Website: lowes
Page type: billing-address
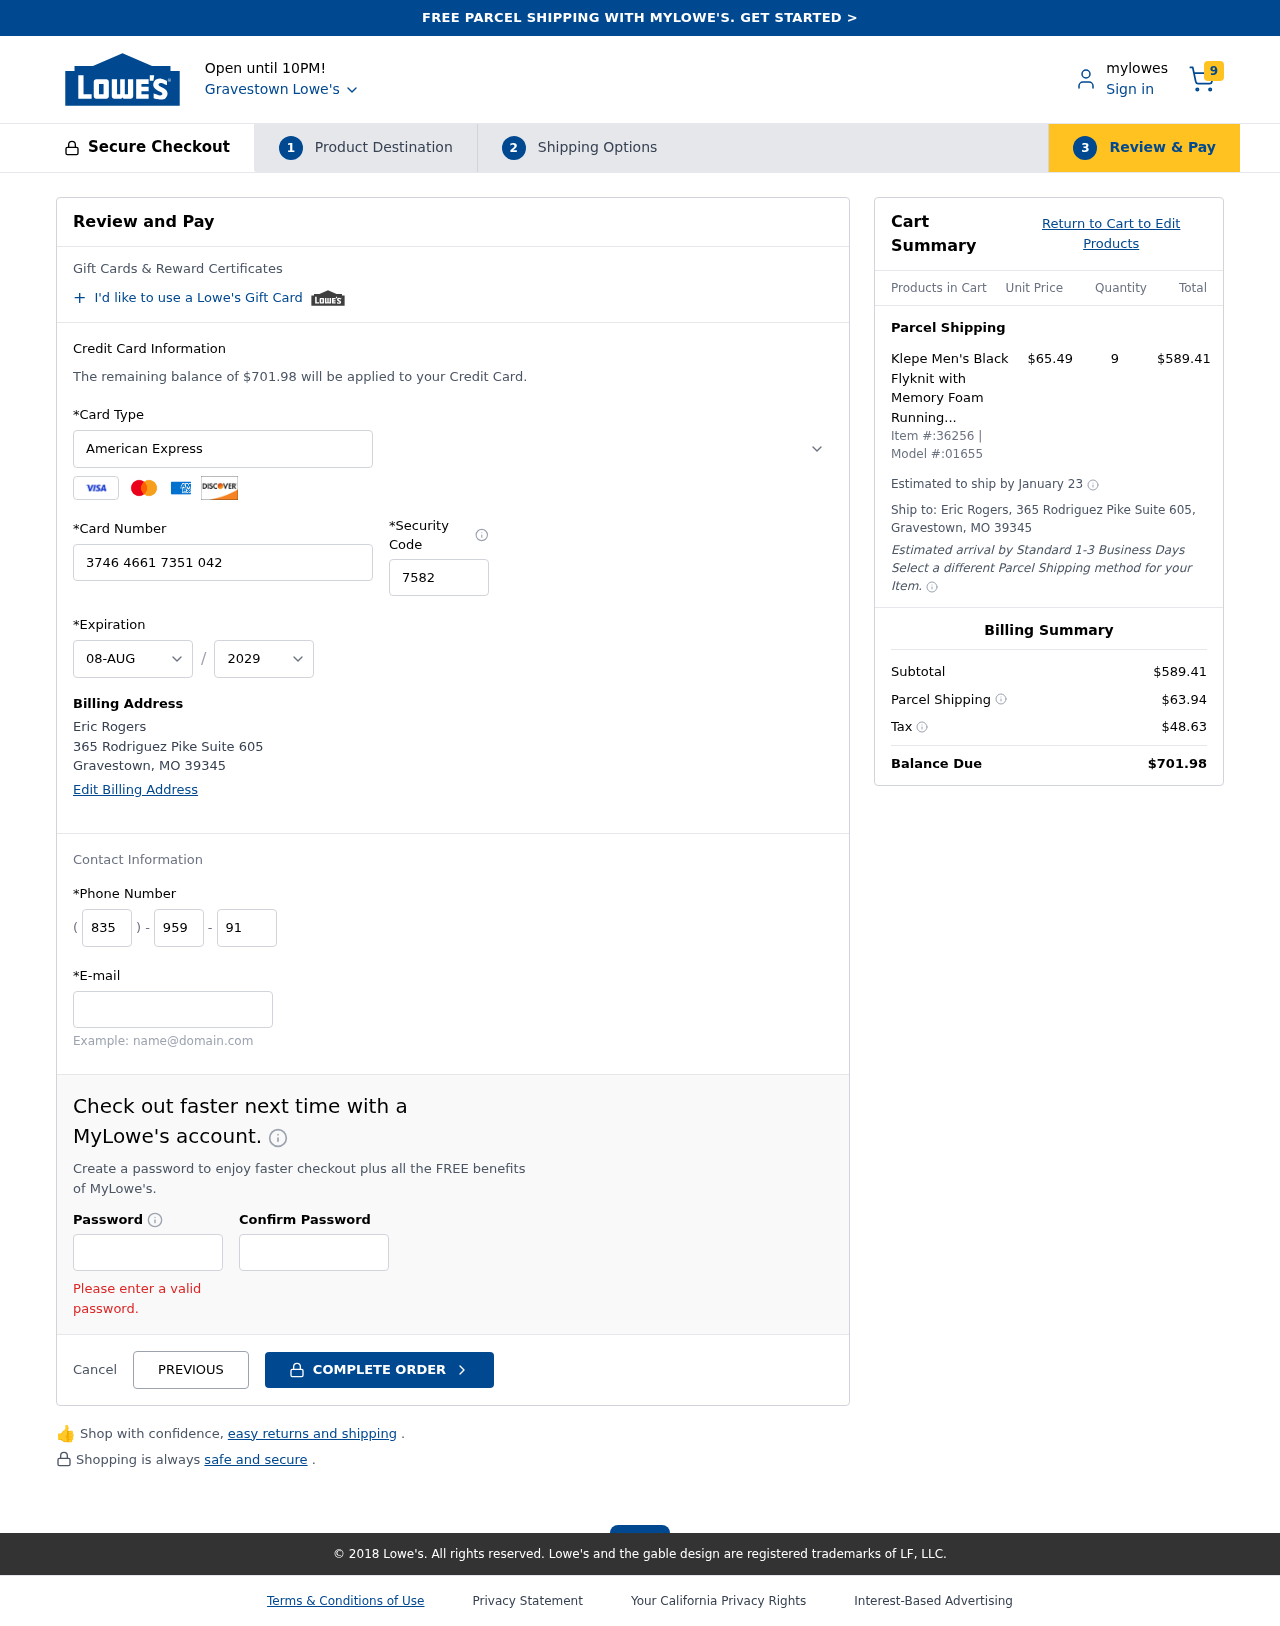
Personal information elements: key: PII_CARD_CVV
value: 7582
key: PII_CARD_EXPIRY_MONTH
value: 08
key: PII_CARD_EXPIRY_YEAR
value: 29
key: PII_CARD_NUMBER
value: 3746 4661 7351 042
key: PII_CARD_TYPE
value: American Express
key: PII_CITY
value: Gravestown
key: PII_CITY_STATE_ZIP
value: Gravestown, MO 39345
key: PII_EMAIL
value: eric.rogers@gmail.com
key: PII_FULLNAME
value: Eric Rogers
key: PII_PHONE_AREA
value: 835
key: PII_PHONE_PREFIX
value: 959
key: PII_PHONE_SUFFIX
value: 9107
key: PII_STREET
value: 365 Rodriguez Pike Suite 605
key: PII_FULLNAME2
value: Eric Rogers
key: PII_STATE_ABBR
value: MO
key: PII_POSTCODE
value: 39345
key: PII_POSTCODE_FULL
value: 39345
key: PII_CITY_STATE
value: Gravestown, MO
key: PII_POSTCODE_NUMERIC
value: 39345
Product elements: key: PRODUCT1_NAME
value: Klepe Men's Black Flyknit with Memory Foam Running Shoes-6 UK (40 EU) (7 US) (BX020/BLK)
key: PRODUCT1_PRICE
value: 65.49
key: PRODUCT1_QUANTITY
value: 9
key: PRODUCT_ITEM_NUMBER
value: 36256
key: PRODUCT_MODEL_NUMBER
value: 01655
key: PRODUCT1_LINE_TOTAL
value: $589.41
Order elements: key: ORDER_NUM_ITEMS
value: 9
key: ORDER_TOTAL
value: $701.98
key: ORDER_SHIPPING_DATE
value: January 23
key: ORDER_SUBTOTAL
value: $589.41
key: ORDER_SHIPPING_COST
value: $63.94
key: ORDER_TAX
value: $48.63